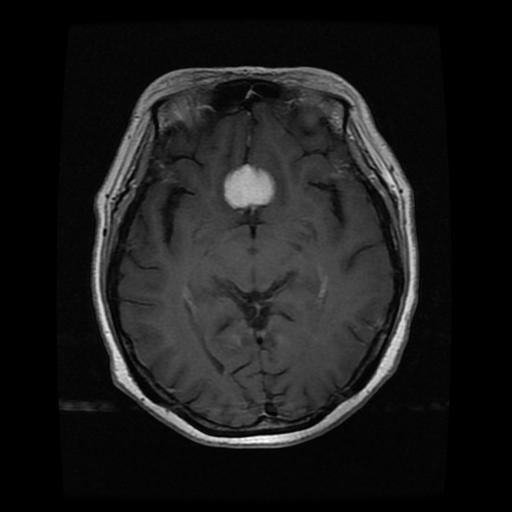
Label: meningioma